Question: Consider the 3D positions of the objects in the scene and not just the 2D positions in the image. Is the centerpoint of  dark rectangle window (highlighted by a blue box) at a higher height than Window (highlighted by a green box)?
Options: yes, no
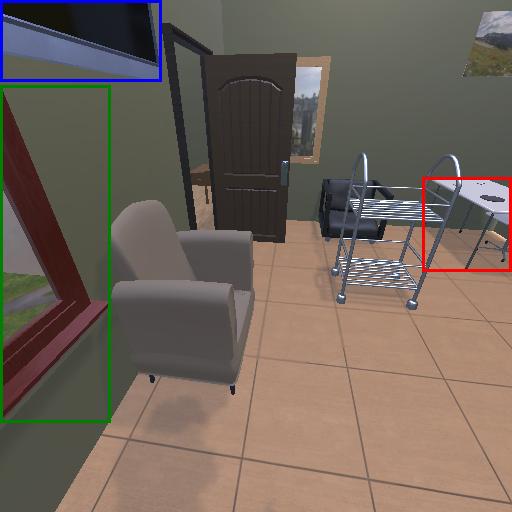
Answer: yes